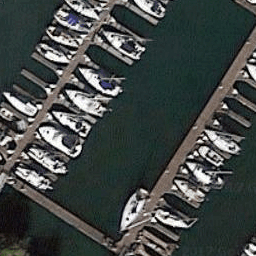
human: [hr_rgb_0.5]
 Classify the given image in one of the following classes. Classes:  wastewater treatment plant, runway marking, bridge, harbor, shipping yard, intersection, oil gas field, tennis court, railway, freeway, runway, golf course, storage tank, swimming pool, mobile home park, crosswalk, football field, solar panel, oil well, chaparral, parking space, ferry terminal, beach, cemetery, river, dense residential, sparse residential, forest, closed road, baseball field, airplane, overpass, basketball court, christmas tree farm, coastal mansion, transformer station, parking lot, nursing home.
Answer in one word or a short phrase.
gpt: harbor